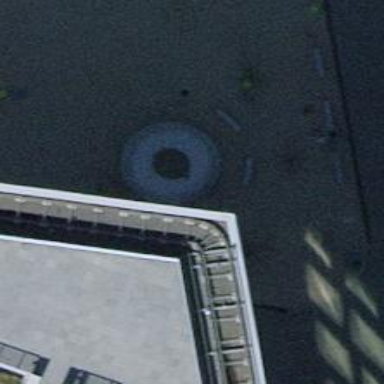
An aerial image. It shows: Bench.